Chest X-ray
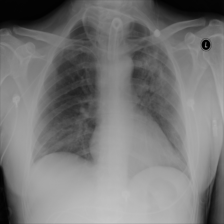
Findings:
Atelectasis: negative
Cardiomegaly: negative
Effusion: negative
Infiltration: negative
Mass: negative
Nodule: negative
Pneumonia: negative
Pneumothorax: negative
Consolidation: negative
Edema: negative
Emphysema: negative
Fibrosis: negative
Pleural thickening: negative
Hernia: negative